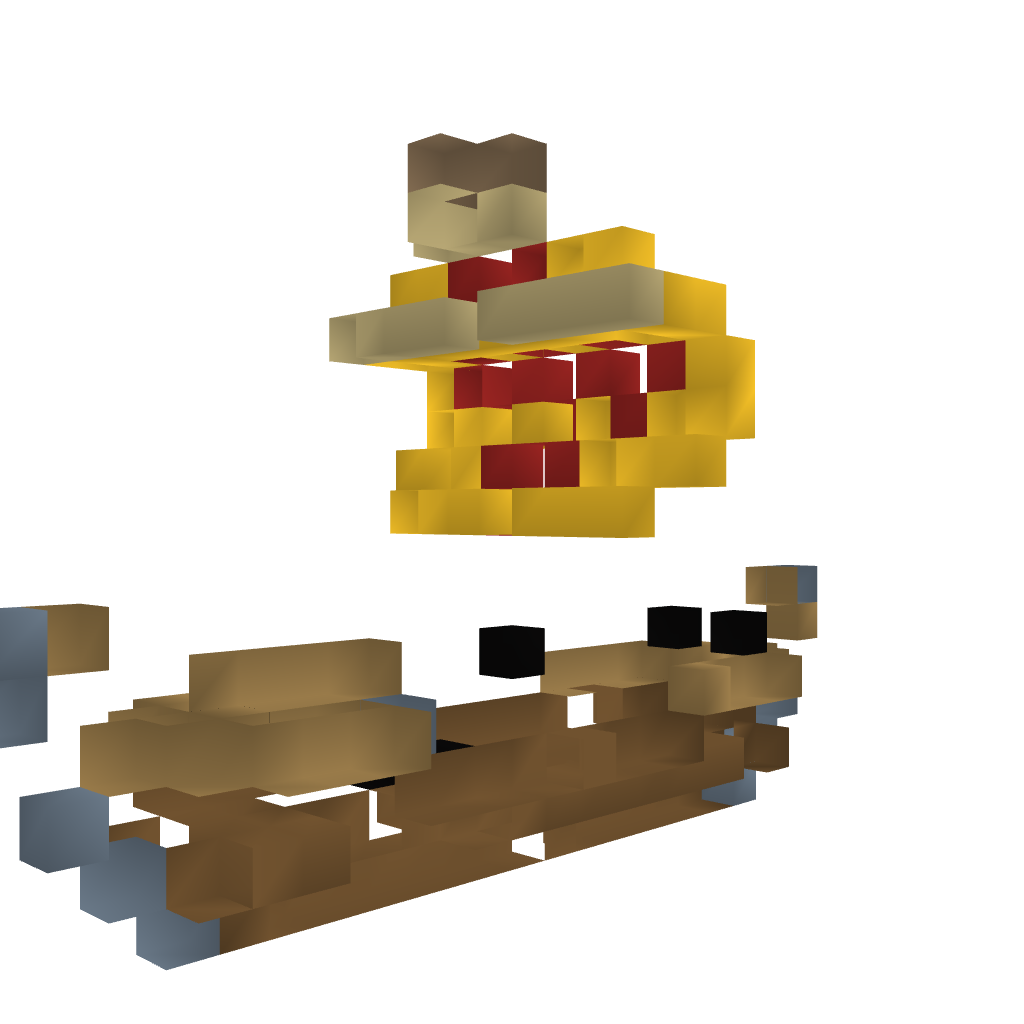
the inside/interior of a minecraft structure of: Viking Ship [Small]